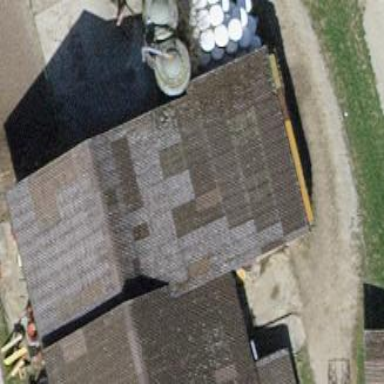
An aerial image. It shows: Building with tile roof.